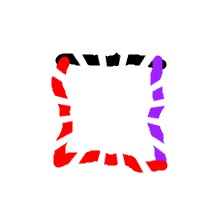
Shape: square